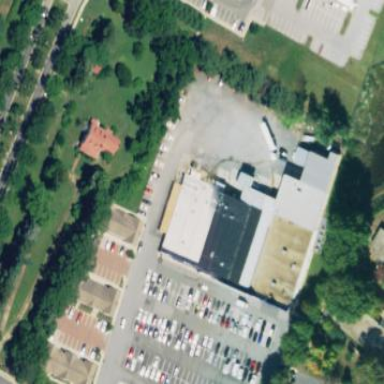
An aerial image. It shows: Retail building.